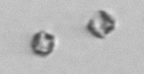
Label: Thalassiosira_sp_aff_mala